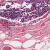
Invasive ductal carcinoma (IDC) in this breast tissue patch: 0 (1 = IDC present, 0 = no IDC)